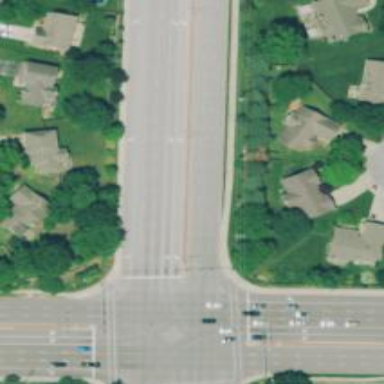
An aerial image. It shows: Dash road marking.